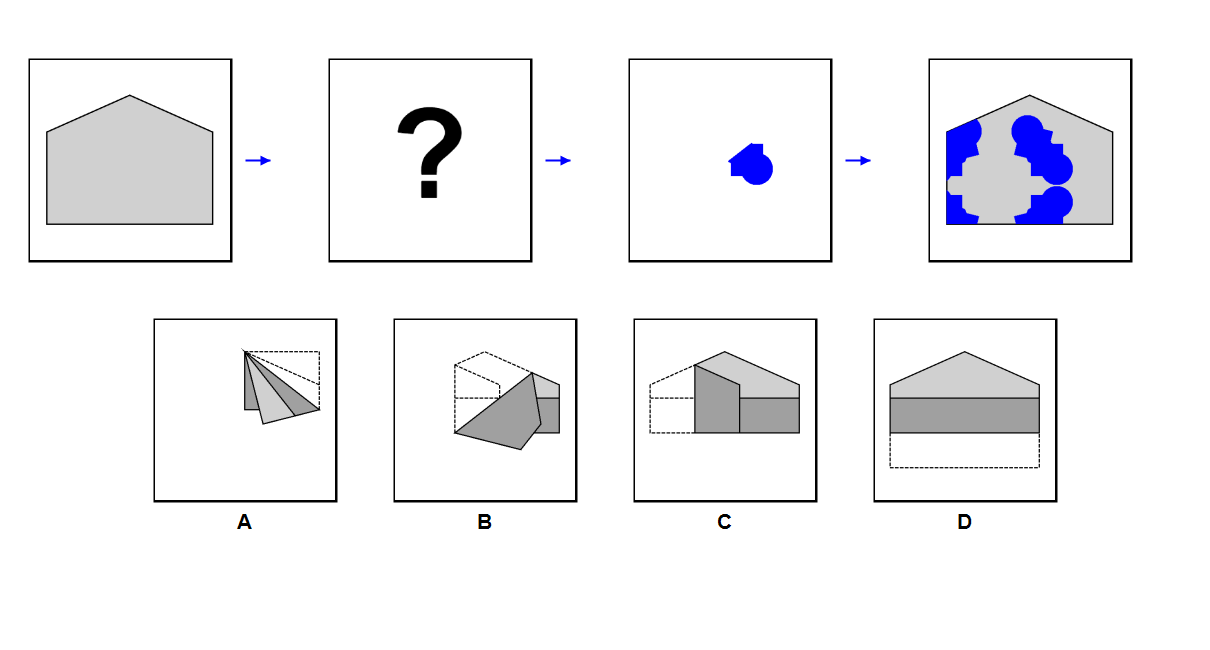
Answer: A